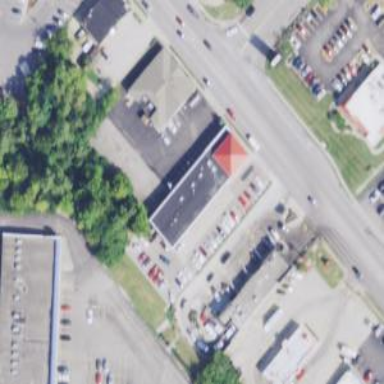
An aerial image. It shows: Building that houses tire shop.